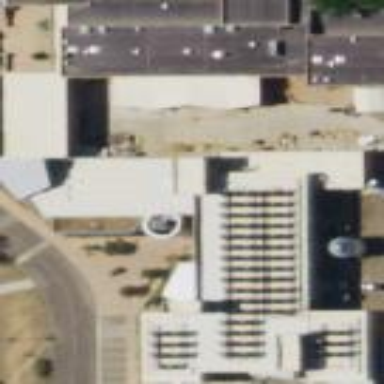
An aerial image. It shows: College building.